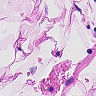
Metastatic tissue present: no